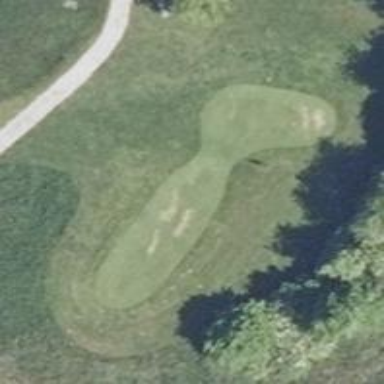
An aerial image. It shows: Golf tee.